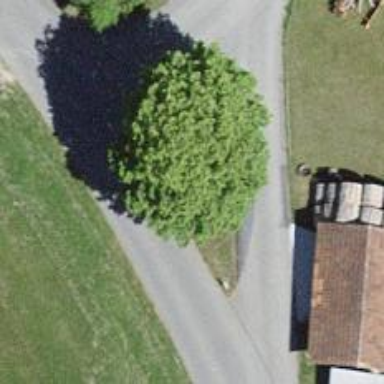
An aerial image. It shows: Broadleaved tree with lush foliage.